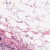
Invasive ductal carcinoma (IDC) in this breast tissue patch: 0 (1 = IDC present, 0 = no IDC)